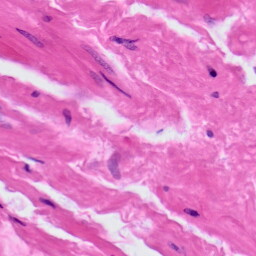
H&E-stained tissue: Prostate